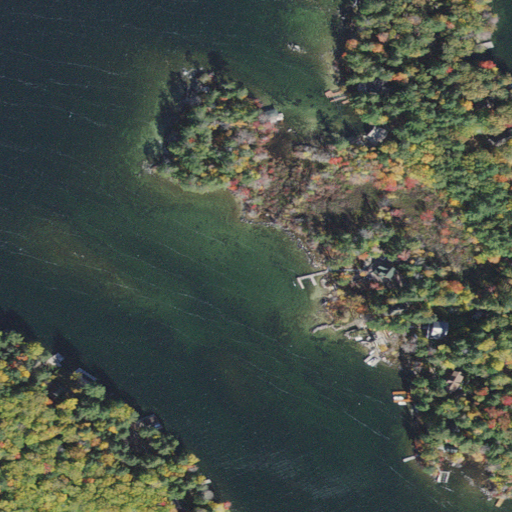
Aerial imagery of island in New Hampshire named Varney Islands containing open water, evergreen forest, woody wetlands, open development, mixed forest, herbaceous wetlands, deciduous forest, grassland, and low intensity development